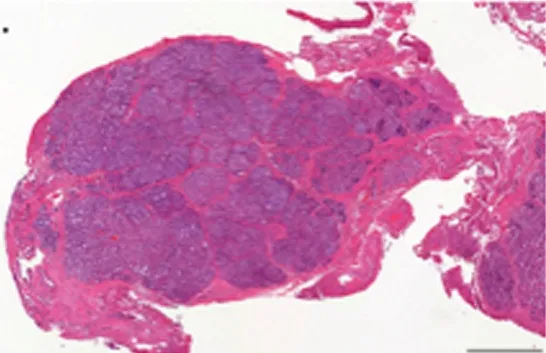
Focal CHI Lesion Histology. Haematoxylin & eosin.
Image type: pathology (h&e)